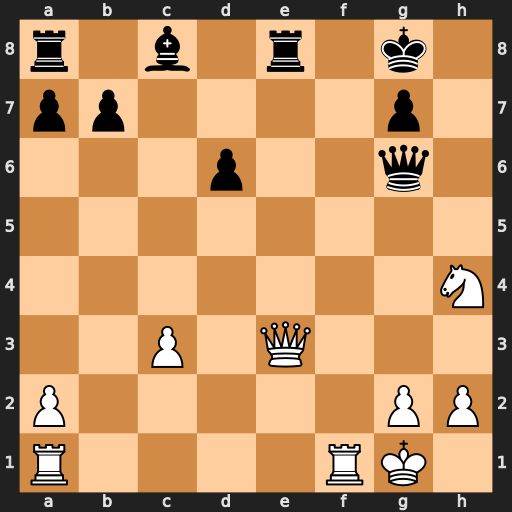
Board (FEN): r1b1r1k1/pp4p1/3p2q1/8/7N/2P1Q3/P5PP/R4RK1
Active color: w
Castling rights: -
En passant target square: -
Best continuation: Rf8+ Rxf8 Nxg6